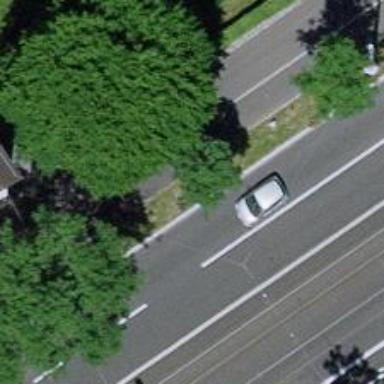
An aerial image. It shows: Avenue of trees.